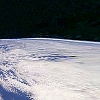
Label: cloud